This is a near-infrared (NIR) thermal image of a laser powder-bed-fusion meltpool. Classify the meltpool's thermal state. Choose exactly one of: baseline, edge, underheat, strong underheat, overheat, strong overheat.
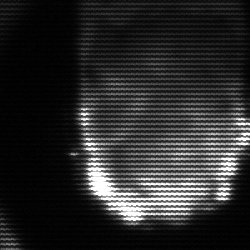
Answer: baseline